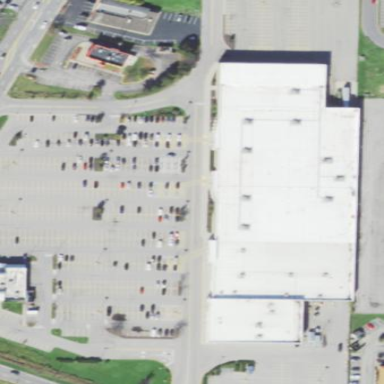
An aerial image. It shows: Retail building housing variety store.